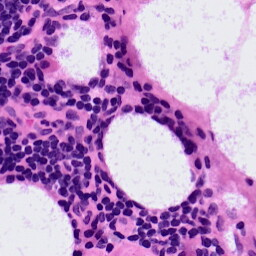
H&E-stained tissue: LymphNode